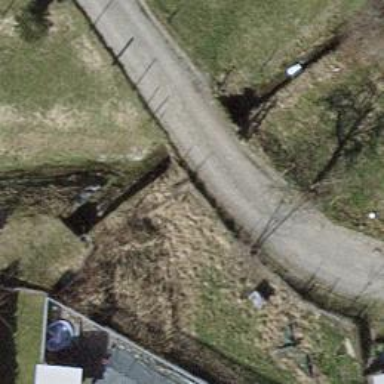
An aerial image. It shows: Track road with bridge. The track is of grade2 type and has no sidewalk.